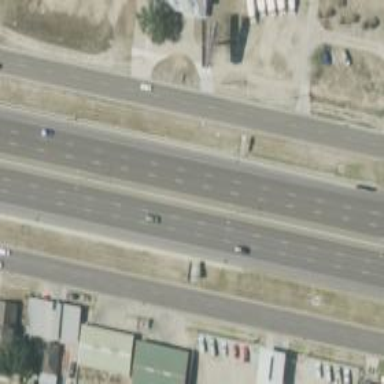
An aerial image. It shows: Motorway link.